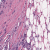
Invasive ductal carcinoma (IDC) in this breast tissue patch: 1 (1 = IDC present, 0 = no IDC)